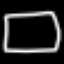
Label: square